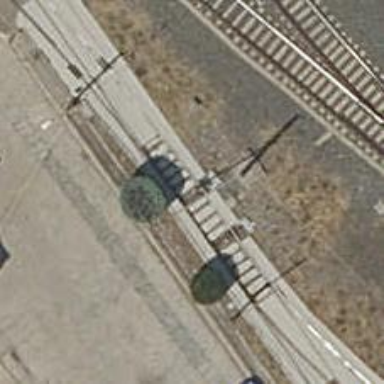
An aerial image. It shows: Railway switch.